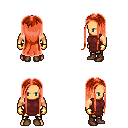
a pixel art fantasy rpg character, male body template, human, tanned skin, maroon tunic, gold greaves, red extra-long hairstyle, gold gloves, brown shoes, four views (front, back, left, right), 2x2 character sprite sheet, small pixel art, hard edges, no anti-aliasing